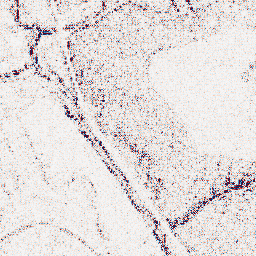
Category: wavelet
Decomposition family: wavelet_biorthogonal
Decomposition parameters: wavelet: bior2.4
level: 1
Upsampling method: regularized
Upsampling parameters: scale: 4
lambda_reg: 0.001
Upsampling scale: 4